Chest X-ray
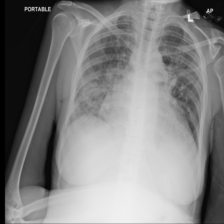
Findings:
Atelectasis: positive
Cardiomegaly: negative
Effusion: negative
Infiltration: positive
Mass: negative
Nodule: negative
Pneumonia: negative
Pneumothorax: negative
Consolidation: negative
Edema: negative
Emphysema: negative
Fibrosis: negative
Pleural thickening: negative
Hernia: negative